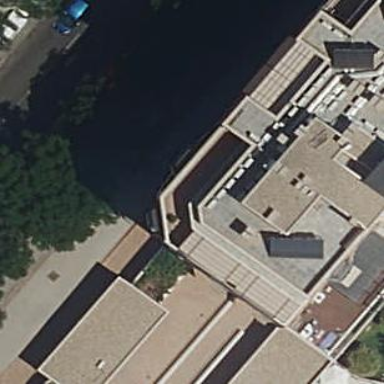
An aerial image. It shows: Part of building.